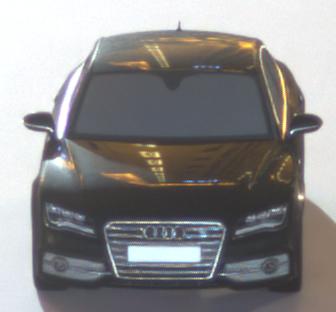
Make: Audi
Model: S7 Sportback cod
Detailed model: S7 (4G) Sportback
Model produced from: 2012/06
Model produced until: 2014/05
Doors: 5
Color: black
Road condition: dry road
Daytime: night
Contrast: high contrast